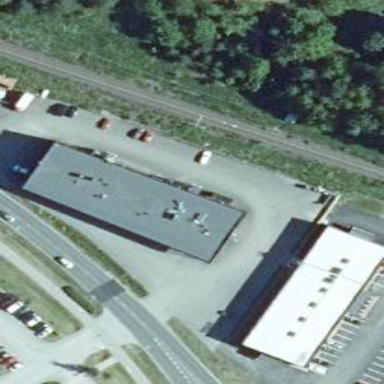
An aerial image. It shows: Flat-roofed commercial building.